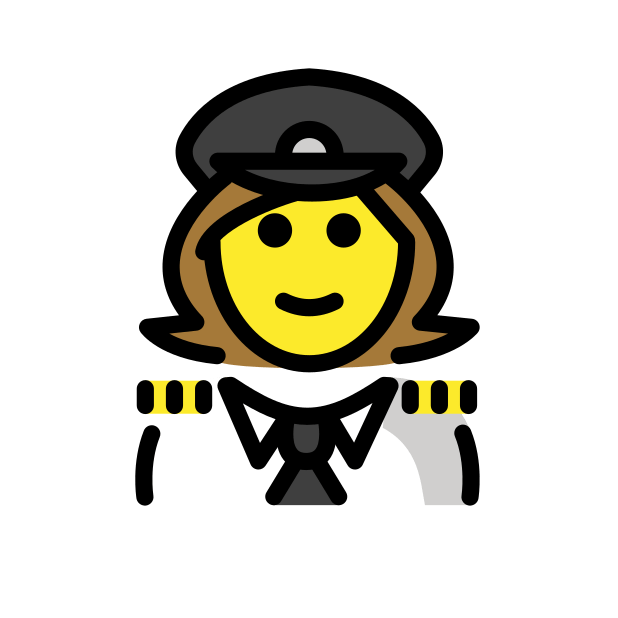
woman pilot